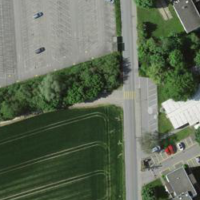
EUNIS habitat code: 55
Species observed at this site:
Euonymus europaeus